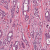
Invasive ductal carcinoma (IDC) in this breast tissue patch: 1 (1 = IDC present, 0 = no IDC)